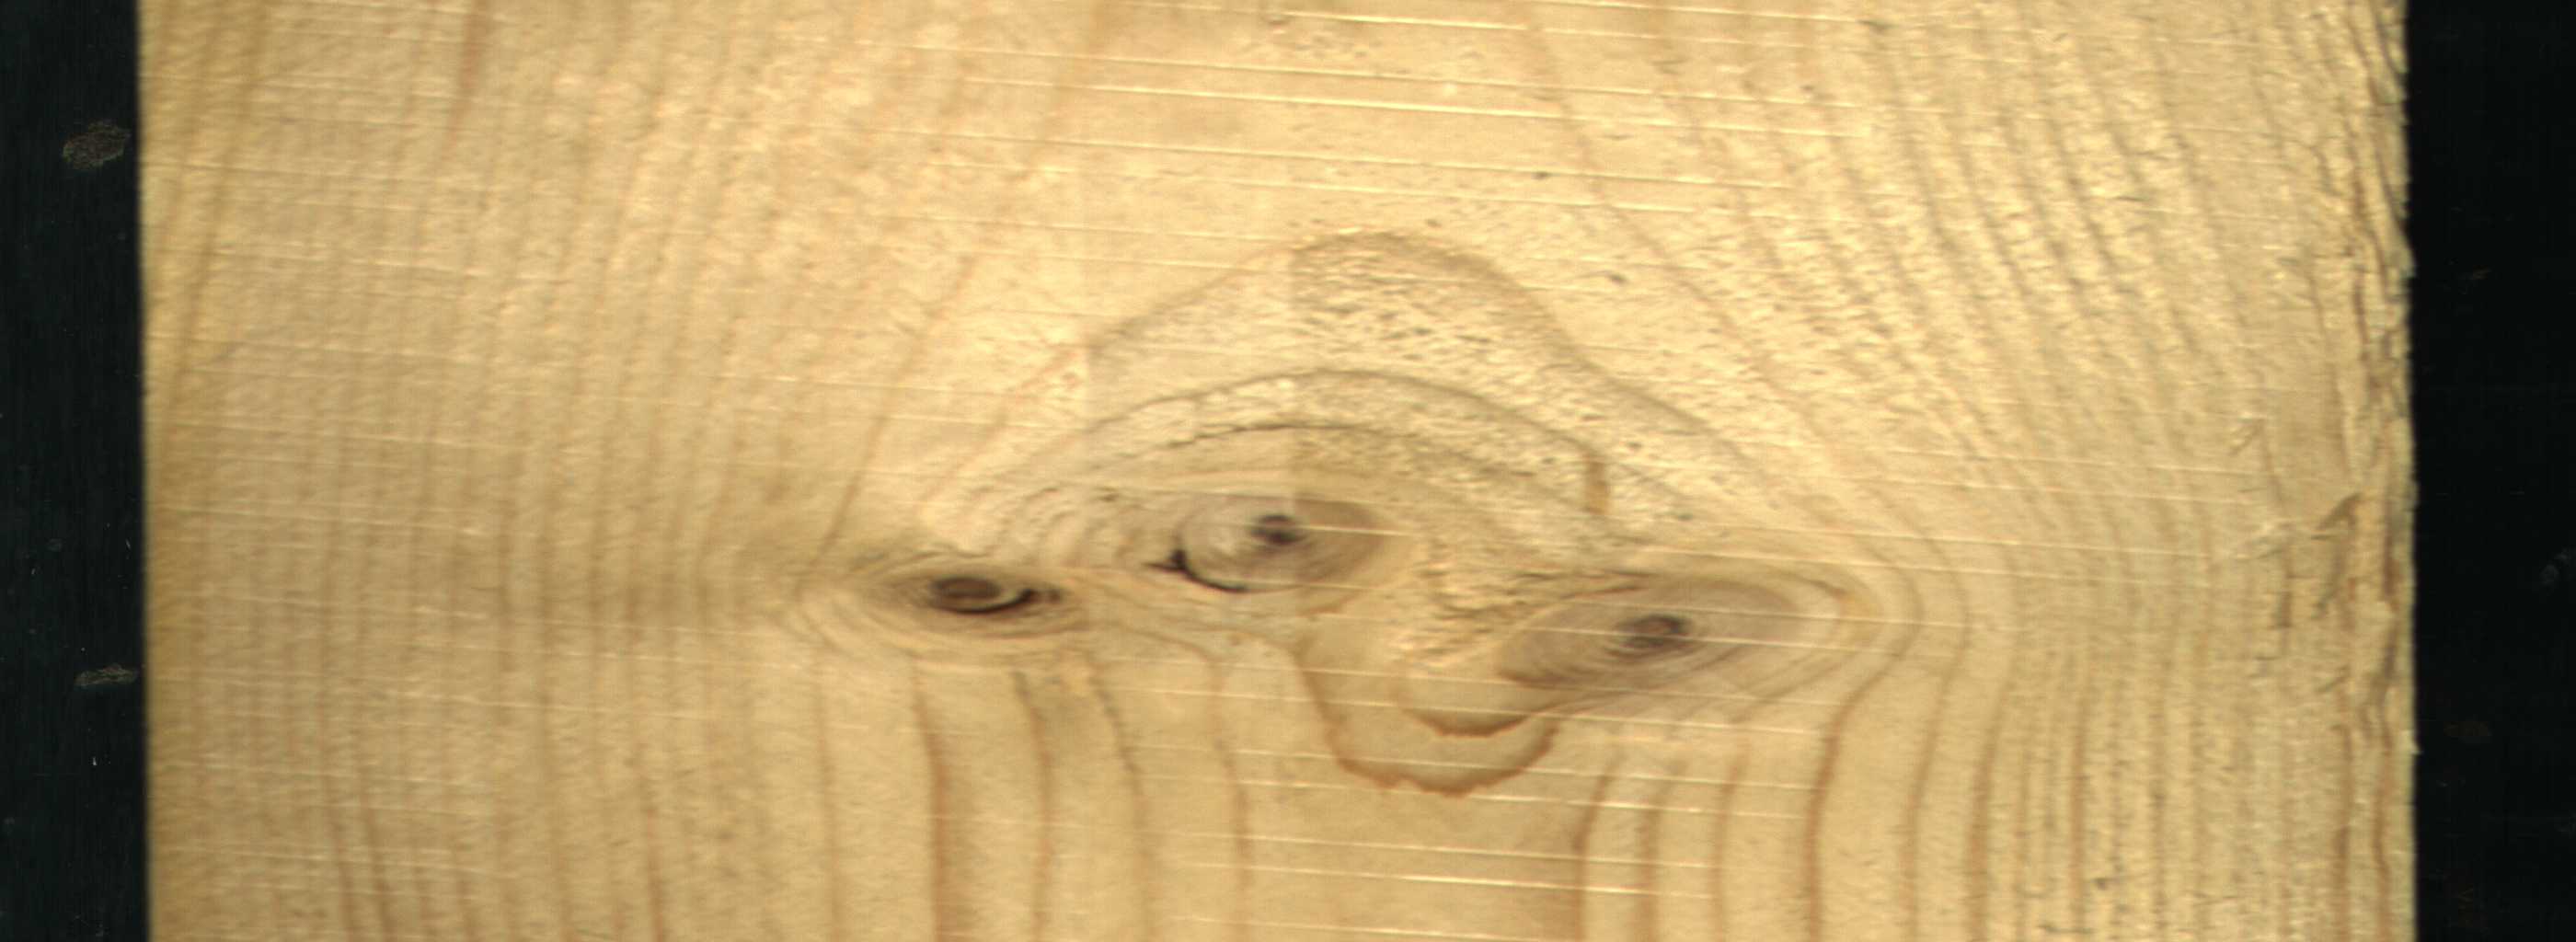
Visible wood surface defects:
Live_Knot
Live_Knot
Live_Knot